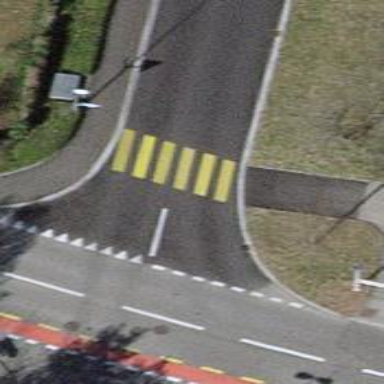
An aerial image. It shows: Kerb barrier.